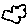
Label: cloud